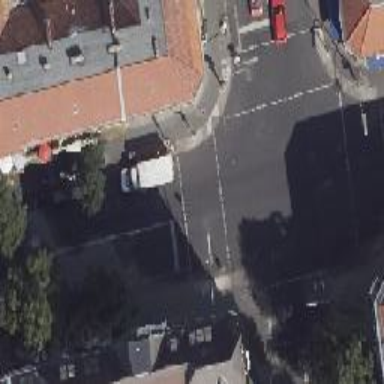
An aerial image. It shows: Junction on tertiary road.